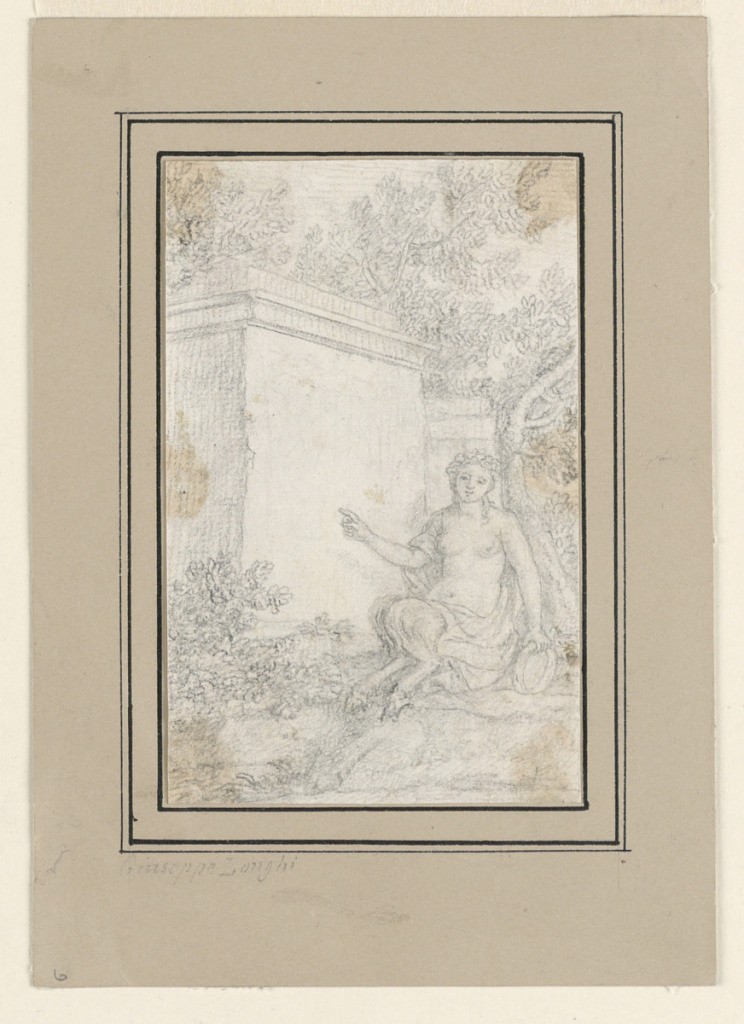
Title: Faun by a Monument
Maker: Giuseppe Longhi, Italian, 1766–1831
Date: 1790–1830
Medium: Graphite on cream paper, laid down
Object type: Drawing
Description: A faun, a mythological half-human, half-goat creature, is seated by a stone-block monument. The faun, who appears to be female, points to the monument with her right hand and holds a tambourine in her left. The faun and the monument are surrounded by trees.